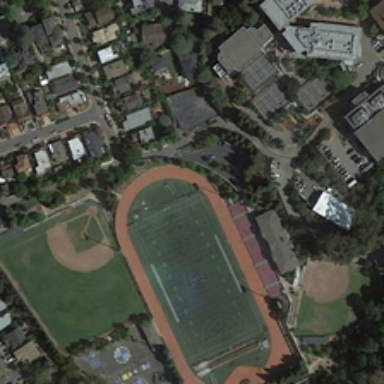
Many buildings and green trees are around a playground and a baseball field .